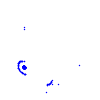
Particle: pion